Question: I am trying to make a player collision system were the player will collide with an object that has been drawn on the screen. I use a pixle based system, I create 4 rectangles, top, bottom, left, and right. When any of them collide with that image the formula will check if the the rectangle and the block are intersecting and if so is the color intersecting.
Now this system that I use is so that I can create any type of image and it will work with out having to make a tile map. Let me take for example this block with a hole in the center:

Now if the player is inside of the block the player will still collide with the block even though the player is inside the rectangle.
When I use a test map with some plate forms in side of the black box the idea works, kind of. The player does stop, and can move freely while the player still is inside of the rectangle, but the player sinks into the block a little before he stops.
*How do i fix this?
*I want to not use the rectangle collides into type of system and use this. Is there a better way?
*
The method 'IntersectPixels' needs two rectangles and two color data's; taking the rectangle of both the bottom rectangle and the image the player will collide into, as well as a 'Color[]' for both of the images.
'public Rectangle bottomRectangle;'
'Rectangle mapRectangle;'
'Color[] mapColor;'
'Color[] bottomColor;'
First each rectangle must have a texture inside of it to work. So there needs to be two textures:
'Texture2D bottomTexture;'
'Texture2D mapTexture;'
Then by puting the texture and color for each image in an equation inside the LoadContent().
'''
Color =
new Color[Texture.Width * Texture.Height];
Texture.GetData(Color);
'''
Then after both Rectangle and Color have the correct setup the 'IntersectPixels' Method:
'''
static bool IntersectPixels(Rectangle rectangleA, Color[] dataA,
Rectangle rectangleB, Color[] dataB)
{
// Find the bounds of the rectangle intersection
int top = Math.Max(rectangleA.Top, rectangleB.Top);
int bottom = Math.Min(rectangleA.Bottom, rectangleB.Bottom);
int left = Math.Max(rectangleA.Left, rectangleB.Left);
int right = Math.Min(rectangleA.Right, rectangleB.Right);
// Check every point within the intersection bounds
for (int y = top; y < bottom; y++)
{
for (int x = left; x < right; x++)
{
// Get the color of both pixels at this point
Color colorA = dataA[(x - rectangleA.Left) +
(y - rectangleA.Top) * rectangleA.Width];
Color colorB = dataB[(x - rectangleB.Left) +
(y - rectangleB.Top) * rectangleB.Width];
// If both pixels are not completely transparent,
if (colorA.A != 0 && colorB.A != 0)
{
// then an intersection has been found
return true;
}
}
}
// No intersection found
return false;
}
'''
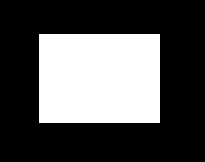
Answer: One solution is first to check collision and then update position and draw. By this you can check collision one update position before it happend and you can in this case prevent updating position ... setting velocity ot 0 or anything else.